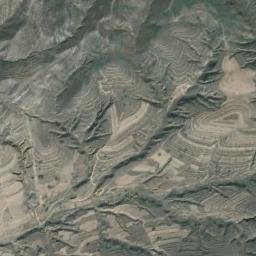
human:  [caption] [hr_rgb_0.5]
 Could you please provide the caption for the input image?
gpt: Eighty percent of the area on this mountain is covered by vegetation .

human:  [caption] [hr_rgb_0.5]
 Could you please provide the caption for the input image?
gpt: The mountain is full of black soil .

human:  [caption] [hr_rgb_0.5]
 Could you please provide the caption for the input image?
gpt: There is the mountain of uneven .

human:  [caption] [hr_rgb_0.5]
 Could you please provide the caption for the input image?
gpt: The folded mountain consists of some ridges and valleys .

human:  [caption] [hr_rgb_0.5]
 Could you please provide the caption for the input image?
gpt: There are some cracks and farmlands on the mountain .